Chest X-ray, AP view. Patient: 24 years old, sex F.
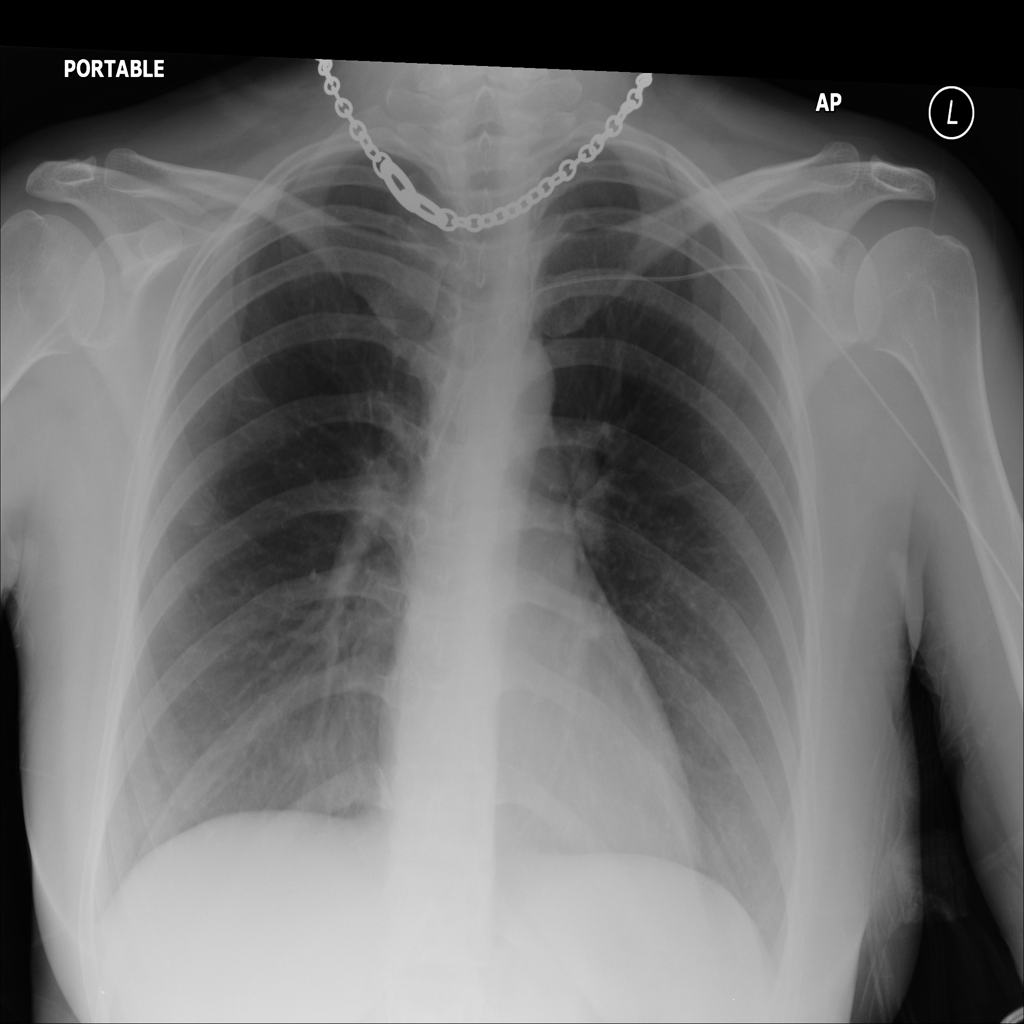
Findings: No Finding